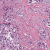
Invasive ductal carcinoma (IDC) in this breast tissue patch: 1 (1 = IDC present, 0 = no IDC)